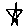
Label: star